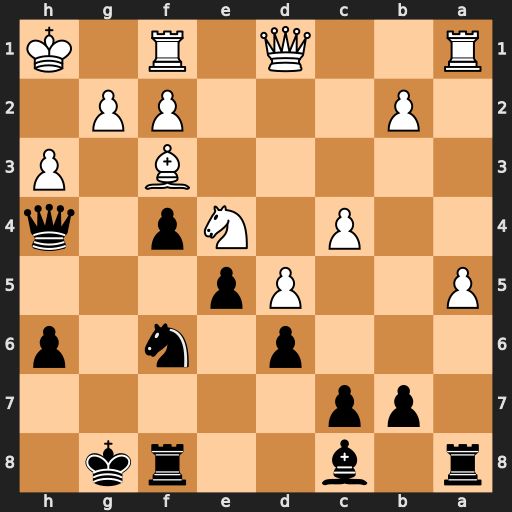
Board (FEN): r1b2rk1/1pp5/3p1n1p/P2Pp3/2P1Np1q/5B1P/1P3PP1/R2Q1R1K
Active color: b
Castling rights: -
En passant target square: -
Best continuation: Nxe4 Bxe4 Bxh3